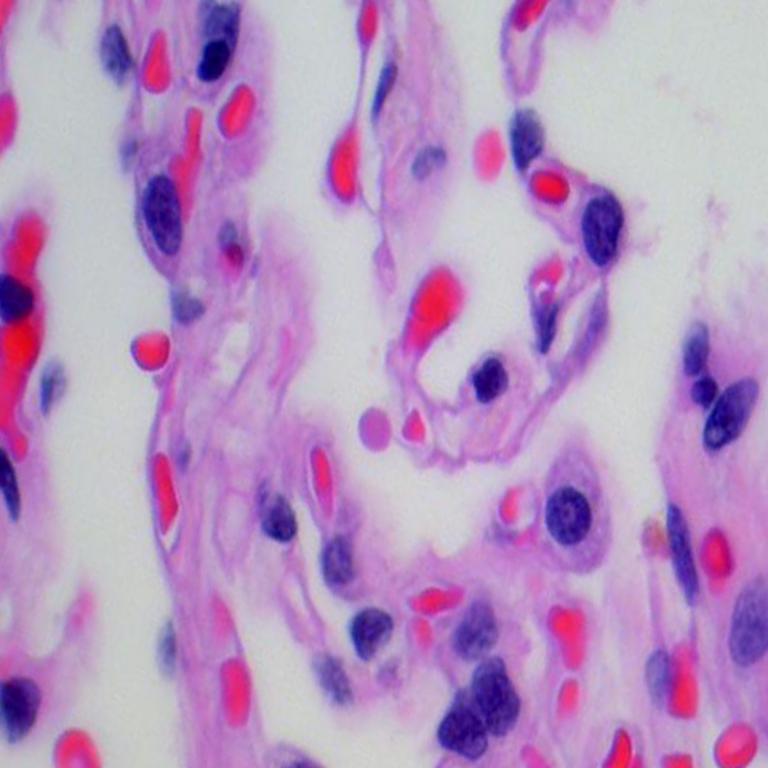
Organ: lung
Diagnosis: benign